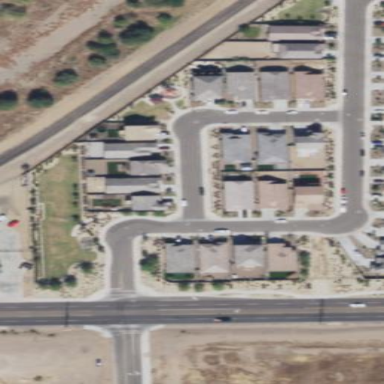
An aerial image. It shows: This residential area consists of single-family homes.